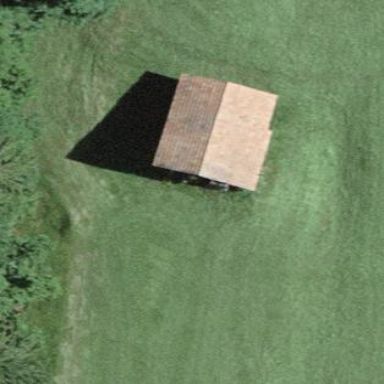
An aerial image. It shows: Rural barn.